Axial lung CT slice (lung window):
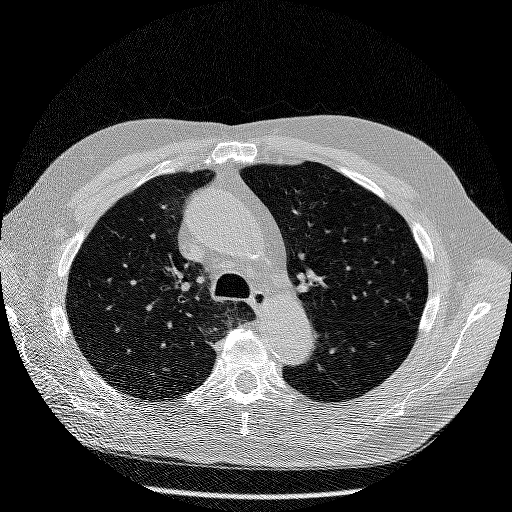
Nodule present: no